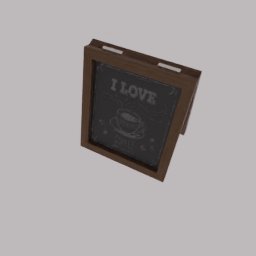
Label: decoration